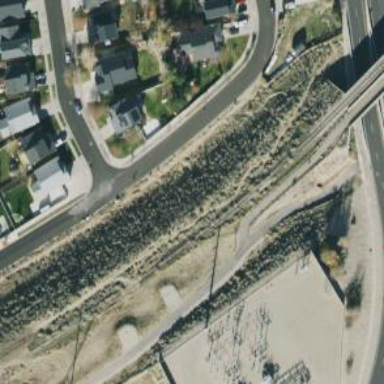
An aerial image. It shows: Abandoned railway.